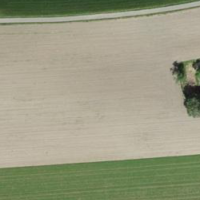
EUNIS habitat code: 52
Species observed at this site:
Corvus corone
Motacilla cinerea
Streptopelia decaocto
Passer domesticus
Fringilla coelebs
Carduelis carduelis
Turdus merula
Columba palumbus
Poecile palustris
Parus major
Milvus milvus
Pica pica
Columba livia
Ciconia ciconia
Motacilla alba